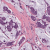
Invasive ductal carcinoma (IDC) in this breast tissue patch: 1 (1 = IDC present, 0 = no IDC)